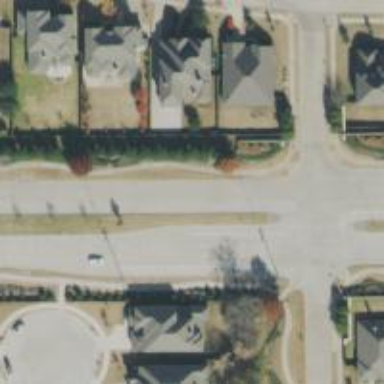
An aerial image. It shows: Primary highway with separate sidewalk.